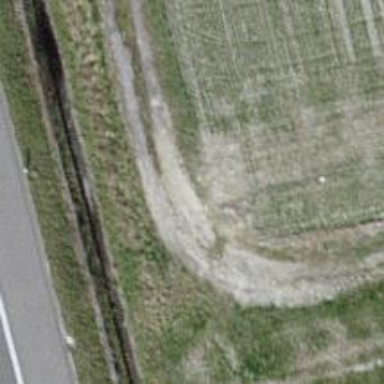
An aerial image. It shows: Well-maintained track road of grade 1.